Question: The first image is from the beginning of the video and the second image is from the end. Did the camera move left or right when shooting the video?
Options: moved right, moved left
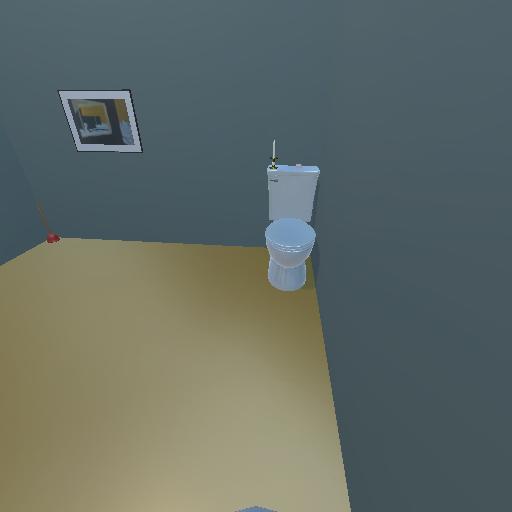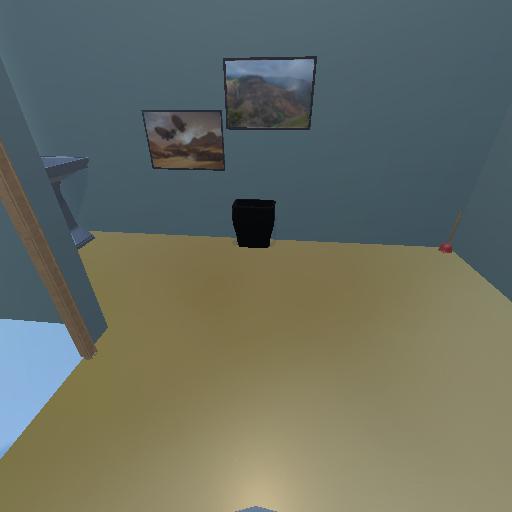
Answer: moved right